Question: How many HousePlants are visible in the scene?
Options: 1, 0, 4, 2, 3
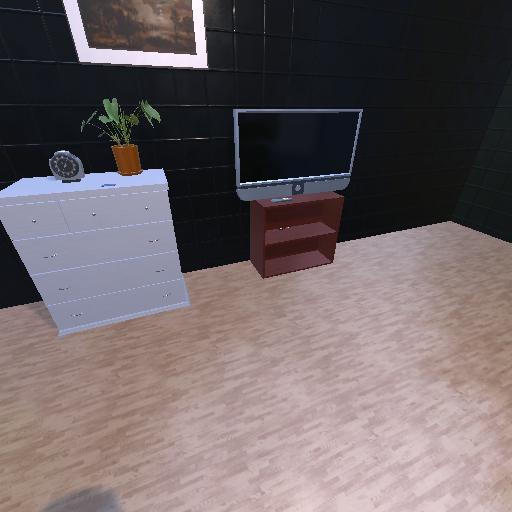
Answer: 1